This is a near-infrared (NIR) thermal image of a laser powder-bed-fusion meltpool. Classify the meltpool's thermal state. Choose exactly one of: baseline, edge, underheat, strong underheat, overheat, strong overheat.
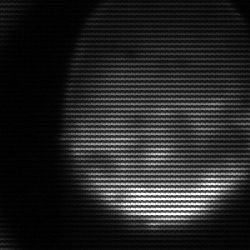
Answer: edge